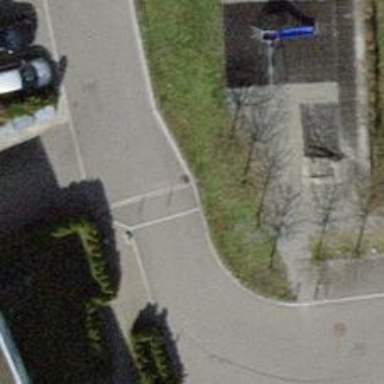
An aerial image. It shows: Bollard barrier.